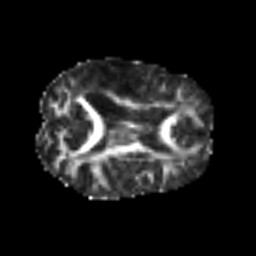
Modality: FA
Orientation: axial
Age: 40
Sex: female
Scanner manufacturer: siemens
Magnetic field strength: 3 T
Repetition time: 6.1 s
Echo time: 0.101 s